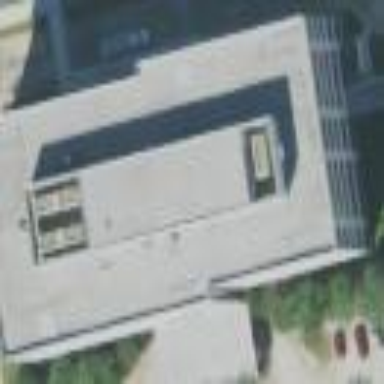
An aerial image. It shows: Hospital building.